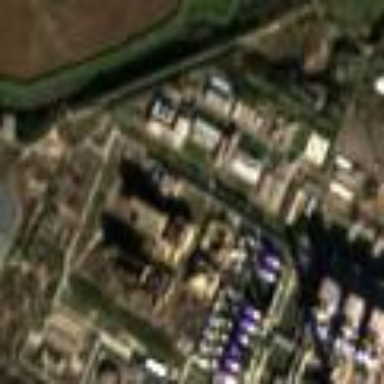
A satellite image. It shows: Industrial area with nuclear power generator.